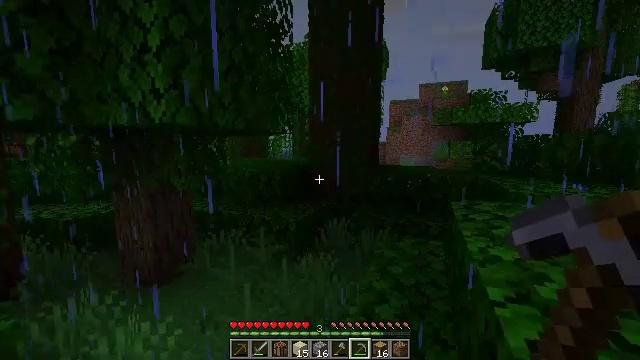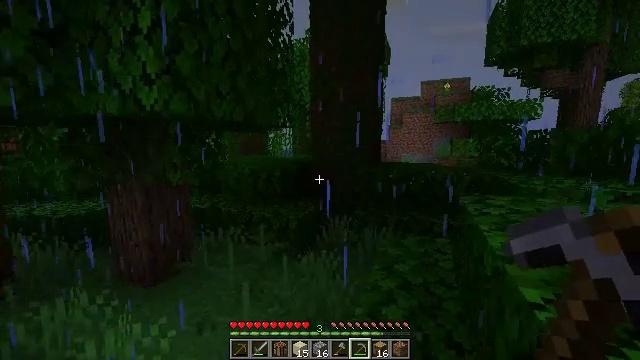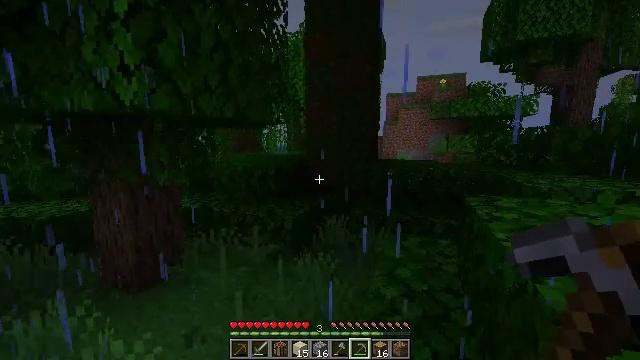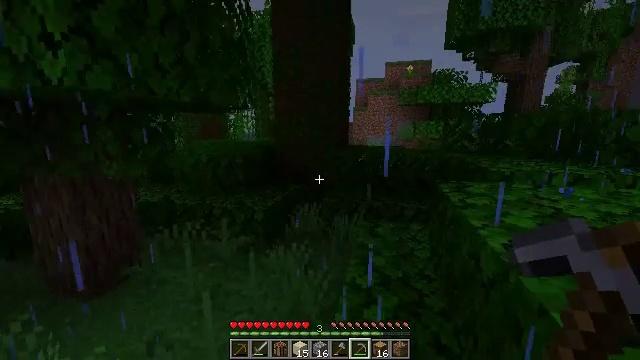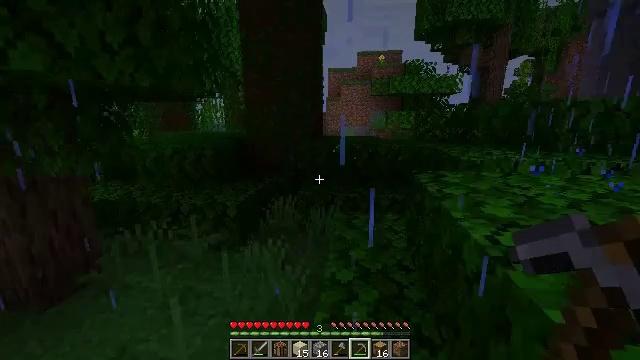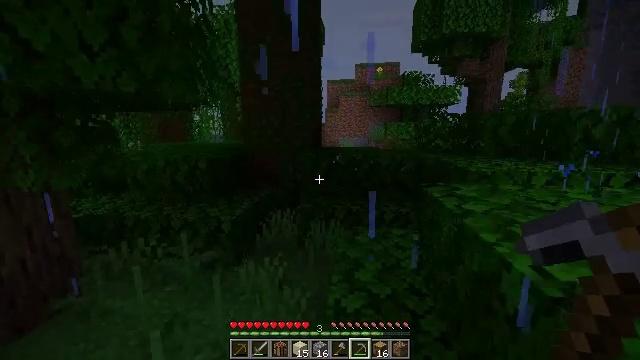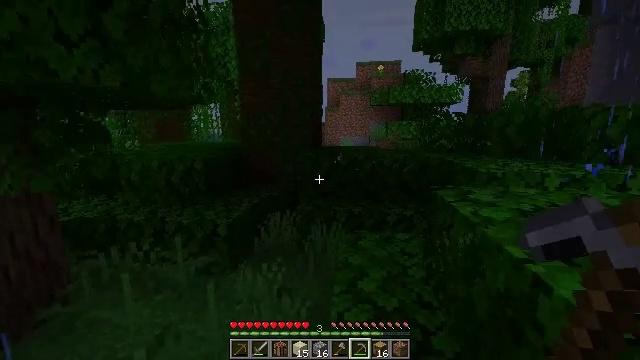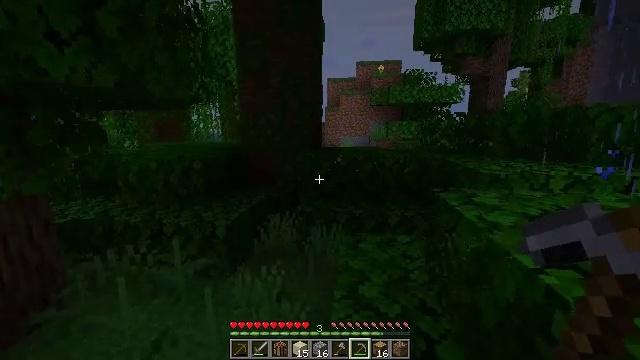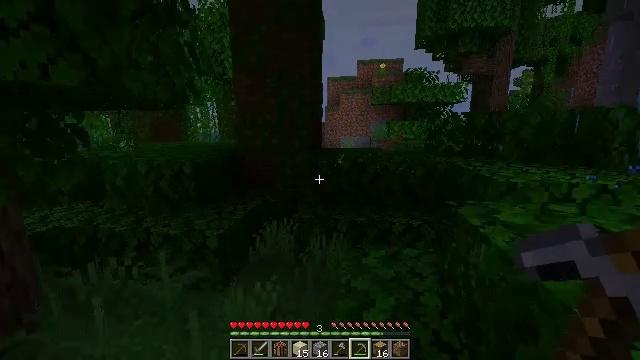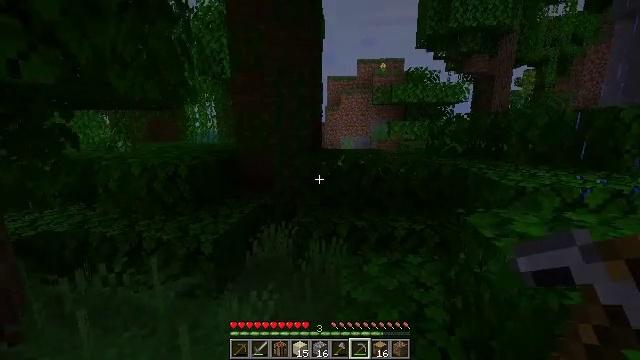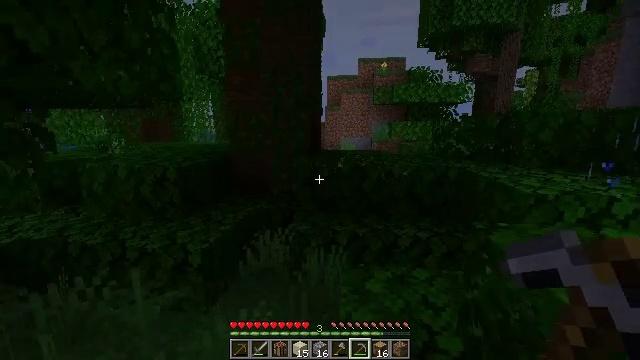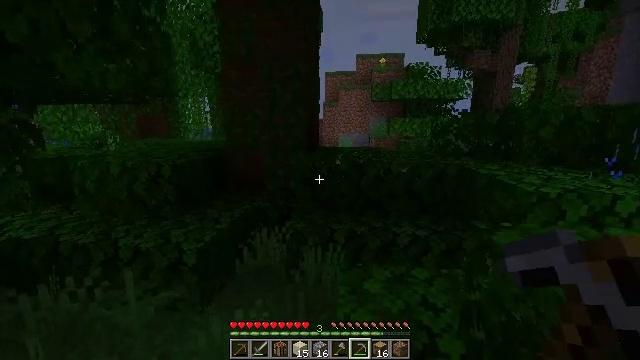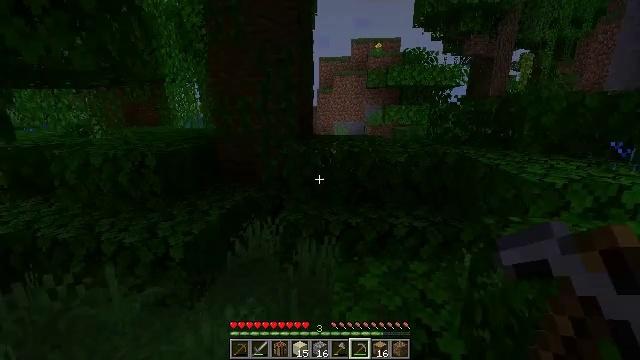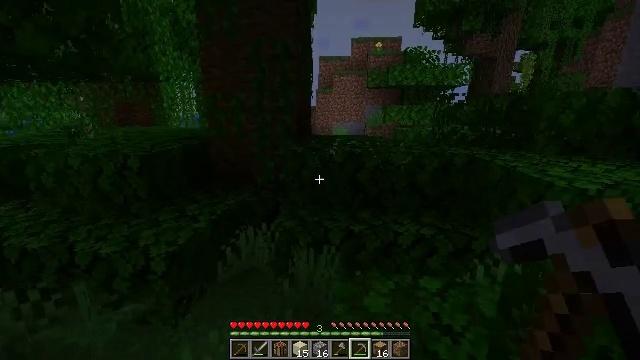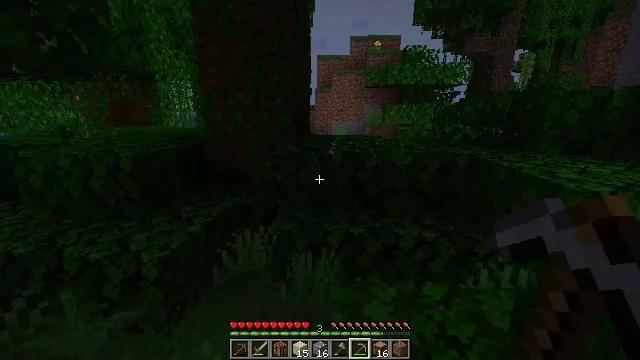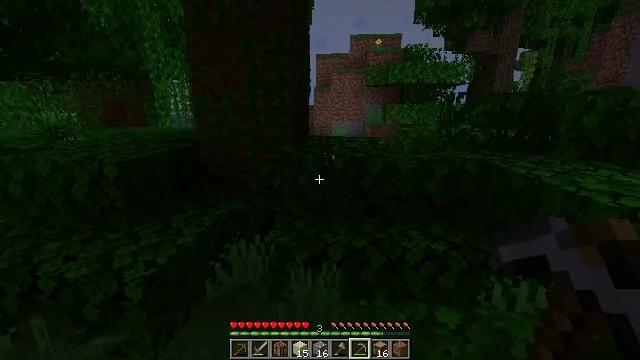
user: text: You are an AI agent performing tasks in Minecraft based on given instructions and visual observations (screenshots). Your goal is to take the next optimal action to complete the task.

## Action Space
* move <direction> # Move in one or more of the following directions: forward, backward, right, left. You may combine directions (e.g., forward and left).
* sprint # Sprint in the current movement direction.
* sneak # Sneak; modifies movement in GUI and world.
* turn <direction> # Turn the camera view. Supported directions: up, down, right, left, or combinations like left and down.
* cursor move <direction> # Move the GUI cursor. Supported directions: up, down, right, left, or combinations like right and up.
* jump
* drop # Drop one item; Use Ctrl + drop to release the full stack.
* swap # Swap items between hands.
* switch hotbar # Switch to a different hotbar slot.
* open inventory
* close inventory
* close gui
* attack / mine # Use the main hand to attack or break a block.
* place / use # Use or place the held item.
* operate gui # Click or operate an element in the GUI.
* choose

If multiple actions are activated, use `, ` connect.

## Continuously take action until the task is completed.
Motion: motion action
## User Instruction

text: Mine the jungle leaves to get saplings or sticks.
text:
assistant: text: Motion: move forward
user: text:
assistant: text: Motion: move forward, turn right
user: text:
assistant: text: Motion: move forward, turn right and down
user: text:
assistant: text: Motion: move forward, turn right and down
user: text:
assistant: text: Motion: move forward, turn up
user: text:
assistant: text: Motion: move forward
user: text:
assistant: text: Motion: move forward
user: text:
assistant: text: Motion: move forward
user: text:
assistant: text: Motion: move forward
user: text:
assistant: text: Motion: move forward
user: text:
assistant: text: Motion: move forward
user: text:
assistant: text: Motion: move forward, turn right and down
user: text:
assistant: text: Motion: move forward
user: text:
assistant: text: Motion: move forward
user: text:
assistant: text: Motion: move forward
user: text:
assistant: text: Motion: move forward
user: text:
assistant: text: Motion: move forward
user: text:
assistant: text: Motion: move forward
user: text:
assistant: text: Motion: move forward, turn right
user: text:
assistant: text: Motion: move forward, turn right
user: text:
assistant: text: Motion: move forward, turn right
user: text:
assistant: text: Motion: move forward, turn right
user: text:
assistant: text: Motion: move forward, turn right
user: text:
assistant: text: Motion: move forward
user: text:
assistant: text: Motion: move forward
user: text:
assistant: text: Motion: move forward
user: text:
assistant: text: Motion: move forward
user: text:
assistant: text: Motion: move forward, jump
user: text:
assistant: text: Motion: move forward, jump
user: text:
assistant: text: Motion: move forward, jump